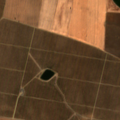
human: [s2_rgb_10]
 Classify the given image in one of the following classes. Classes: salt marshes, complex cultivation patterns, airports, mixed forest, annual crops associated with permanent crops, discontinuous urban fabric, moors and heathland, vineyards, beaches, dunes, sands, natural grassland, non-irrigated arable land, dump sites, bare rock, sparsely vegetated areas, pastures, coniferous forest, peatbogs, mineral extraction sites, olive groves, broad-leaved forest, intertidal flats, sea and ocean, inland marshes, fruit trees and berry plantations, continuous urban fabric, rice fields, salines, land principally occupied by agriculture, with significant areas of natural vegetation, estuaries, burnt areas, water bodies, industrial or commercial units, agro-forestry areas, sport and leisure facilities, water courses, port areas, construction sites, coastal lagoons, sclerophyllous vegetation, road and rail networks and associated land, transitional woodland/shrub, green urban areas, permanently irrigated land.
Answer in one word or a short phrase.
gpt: non-irrigated arable land, olive groves